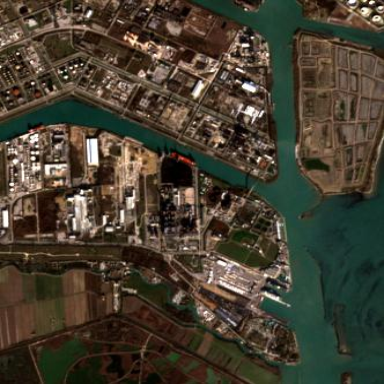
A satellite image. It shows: Industrial area with power plant.